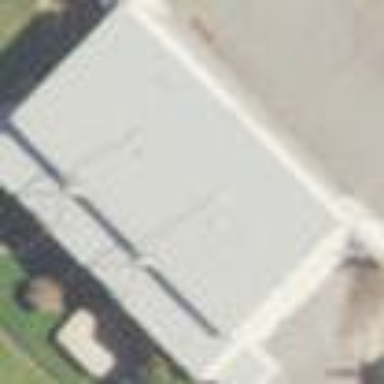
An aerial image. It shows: Hangar building at airport.